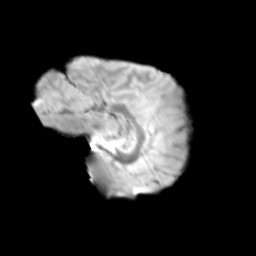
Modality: T2w
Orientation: sagittal
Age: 11
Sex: male
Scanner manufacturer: siemens
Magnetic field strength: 3 T
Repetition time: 3.8 s
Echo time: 0.07 s